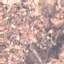
Land use / land cover: Residential